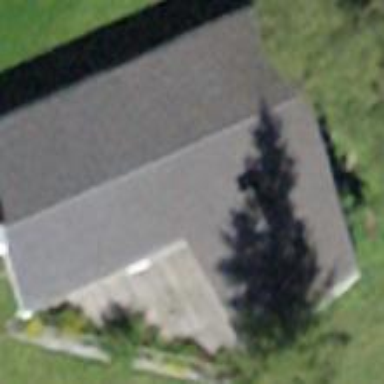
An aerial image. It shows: Building with tiled roof.